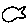
Label: fish